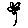
Label: flower